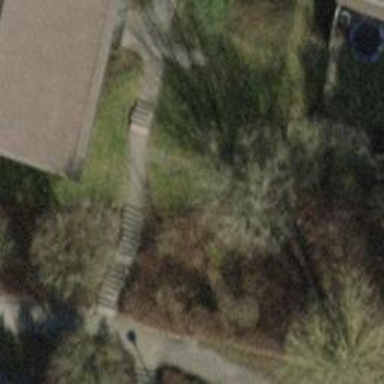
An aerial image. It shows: Set of steps on the road.